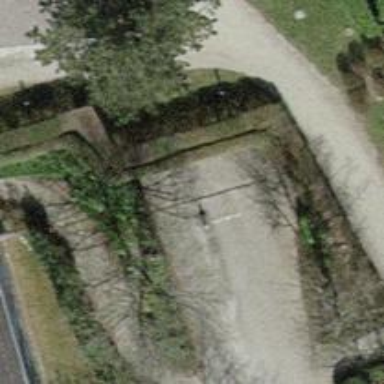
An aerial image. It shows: Parking entrance.